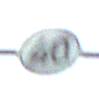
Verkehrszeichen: EndeGeschwindigkeit40
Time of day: MorningAfternoon
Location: Outdoor (Nature)
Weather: PartlyCloudy
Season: NotSpecified
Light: Natural